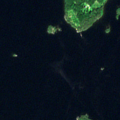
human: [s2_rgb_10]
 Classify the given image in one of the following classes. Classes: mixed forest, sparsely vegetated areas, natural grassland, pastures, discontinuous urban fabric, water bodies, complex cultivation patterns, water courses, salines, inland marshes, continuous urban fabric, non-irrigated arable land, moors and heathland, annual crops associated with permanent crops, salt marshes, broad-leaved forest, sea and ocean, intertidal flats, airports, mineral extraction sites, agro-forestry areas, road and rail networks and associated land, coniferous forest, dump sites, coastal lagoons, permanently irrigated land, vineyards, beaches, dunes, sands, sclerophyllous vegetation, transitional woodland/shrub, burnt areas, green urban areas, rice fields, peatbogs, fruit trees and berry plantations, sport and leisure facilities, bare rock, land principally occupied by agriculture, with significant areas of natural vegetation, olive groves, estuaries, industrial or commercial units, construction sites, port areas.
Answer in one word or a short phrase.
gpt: coniferous forest, water bodies